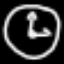
Label: clock